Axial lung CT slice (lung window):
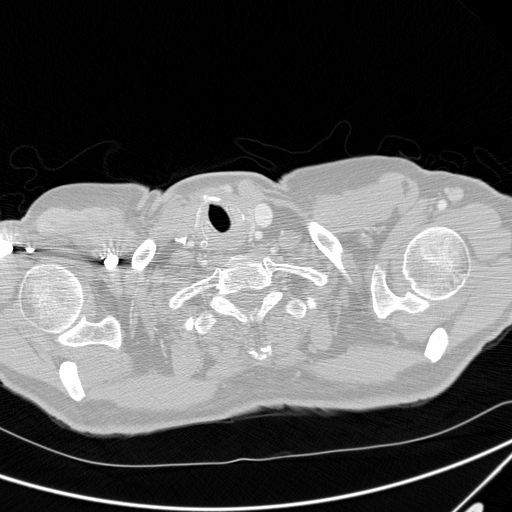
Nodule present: no